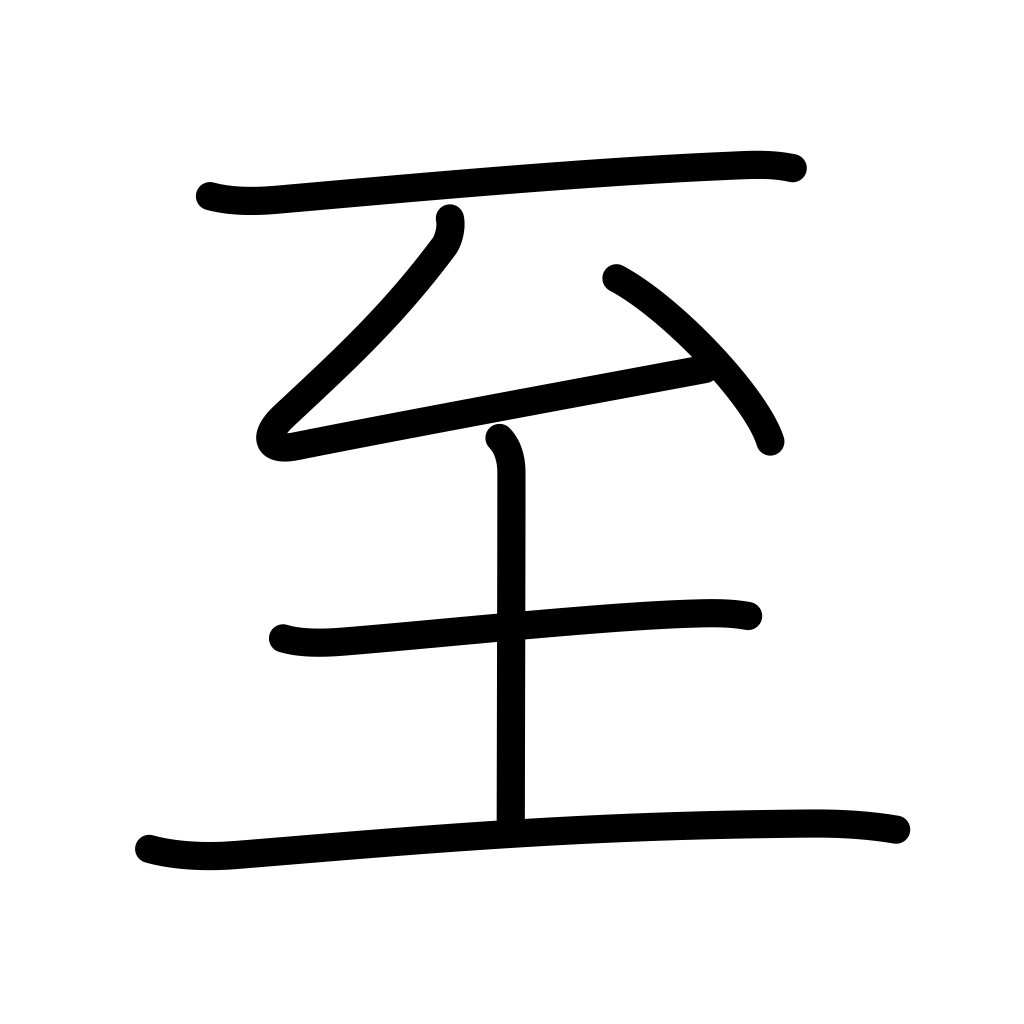
Meaning: climax, arrive, proceed, reach, attain, result in